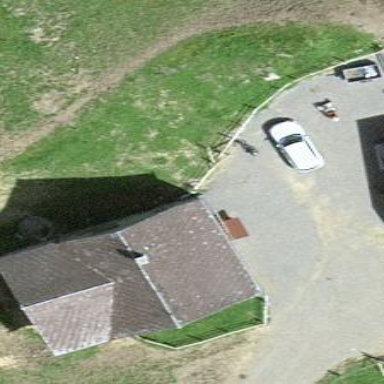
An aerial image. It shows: Farm building with gabled roof.